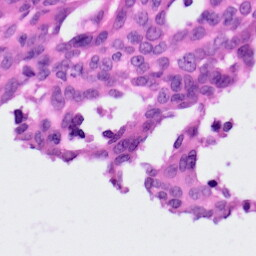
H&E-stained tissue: Ovarian